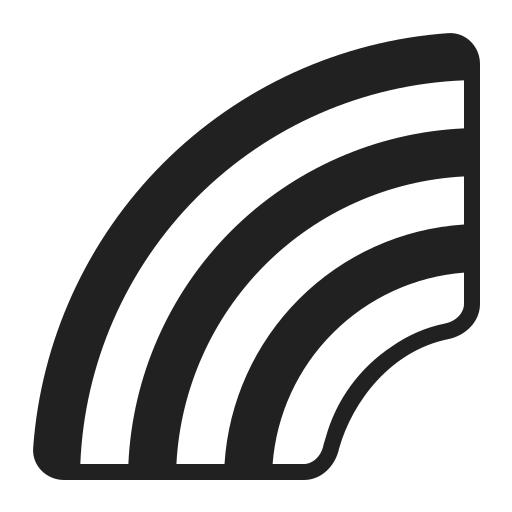
rainbow high contrast